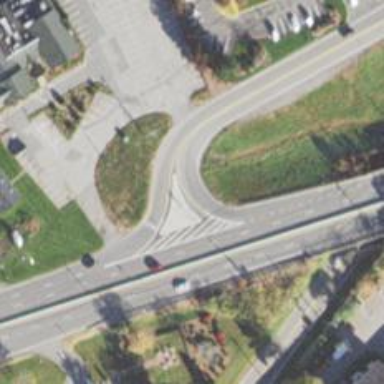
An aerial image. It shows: Trunk link highway.